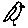
Label: bird